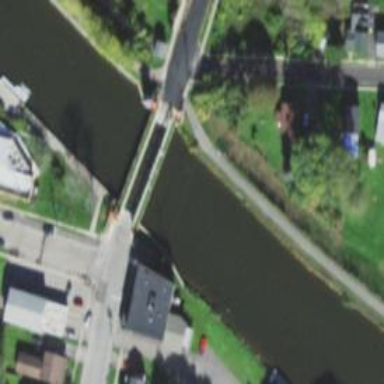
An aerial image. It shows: Lift bridge on residential road.